Field crop: maize
Growth stage: 2
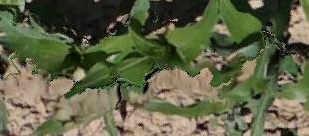
Species: maize